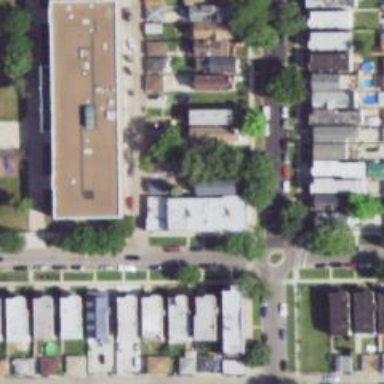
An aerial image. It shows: Alley classified as service road.